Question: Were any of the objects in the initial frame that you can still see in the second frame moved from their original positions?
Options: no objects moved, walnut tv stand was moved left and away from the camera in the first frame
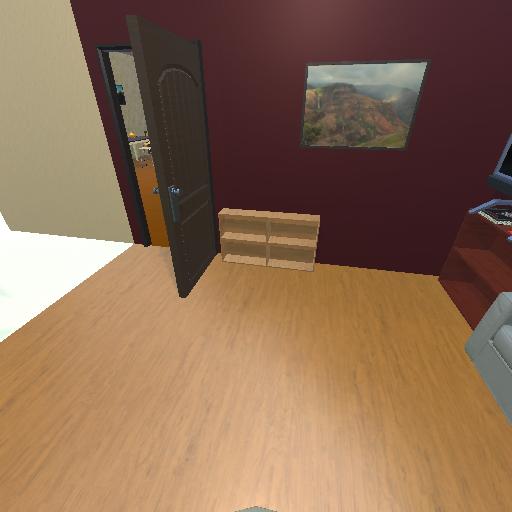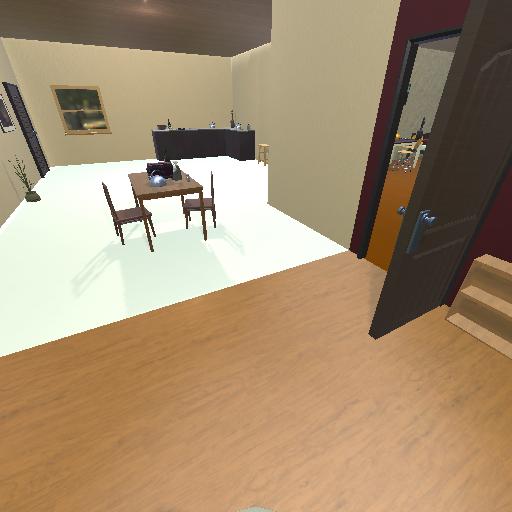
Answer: no objects moved